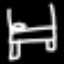
Label: bed